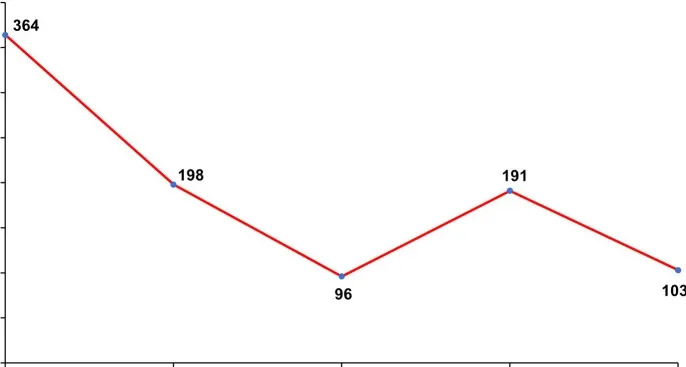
Timeline of LDL-C levels variations according to lipid-lowering therapy. T1: February 2021 (no lipid-lowering therapy); T2: August 2021 (6-month therapy with high-intensity statin plus ezetimibe); T3: September 2021 (1-month therapy with the addition of PCSK9-inhibitor mAb); T4: February 2022 (3-month PCSK9-inhibitor mAb withdrawal); T5: January 2023 (3-month therapy with the addition of inclisiran).
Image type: chart (chart)